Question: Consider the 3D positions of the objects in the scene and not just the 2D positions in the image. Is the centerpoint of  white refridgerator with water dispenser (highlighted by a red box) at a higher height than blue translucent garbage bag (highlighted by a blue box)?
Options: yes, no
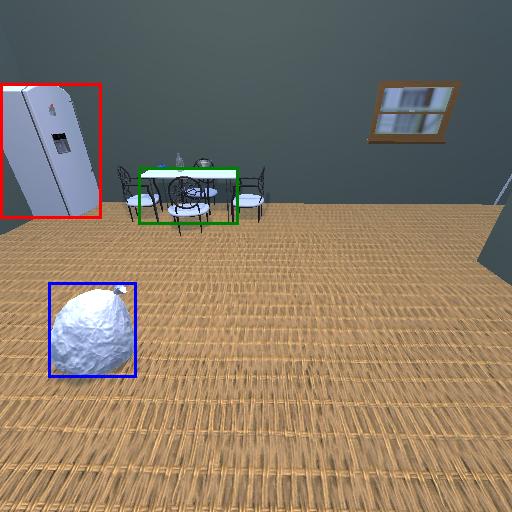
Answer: yes